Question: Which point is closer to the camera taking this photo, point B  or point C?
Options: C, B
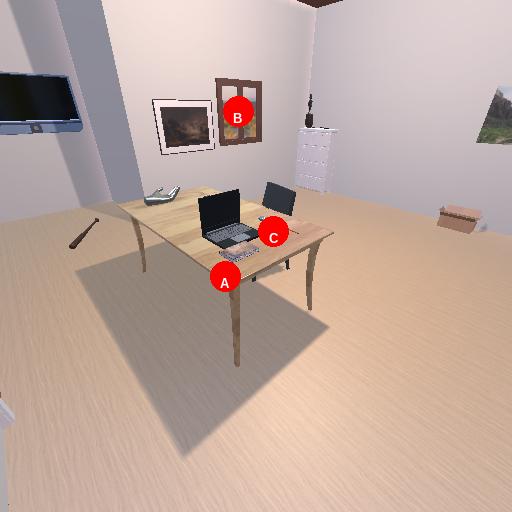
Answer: C